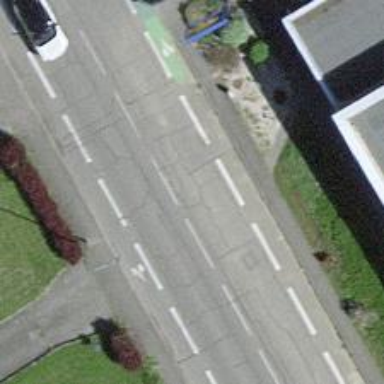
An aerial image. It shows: Traffic calming table.